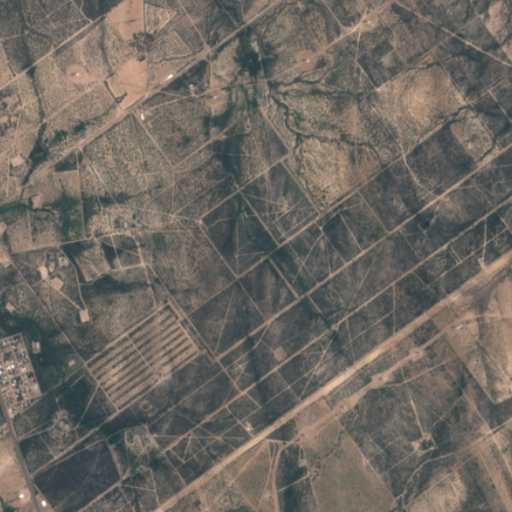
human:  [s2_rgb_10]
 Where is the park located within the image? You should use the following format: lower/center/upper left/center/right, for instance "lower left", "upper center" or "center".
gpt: The park is located in the center left of the image.
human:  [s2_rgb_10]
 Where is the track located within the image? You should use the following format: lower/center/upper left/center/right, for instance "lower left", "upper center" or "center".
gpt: There is no track in the image.